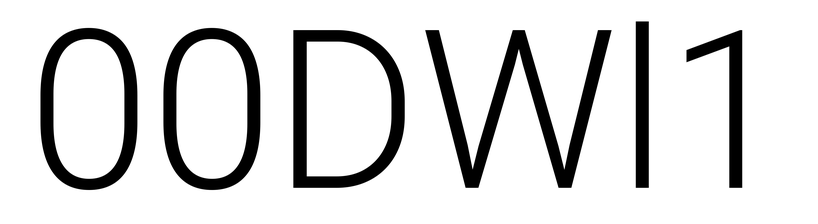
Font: Roboto_Light